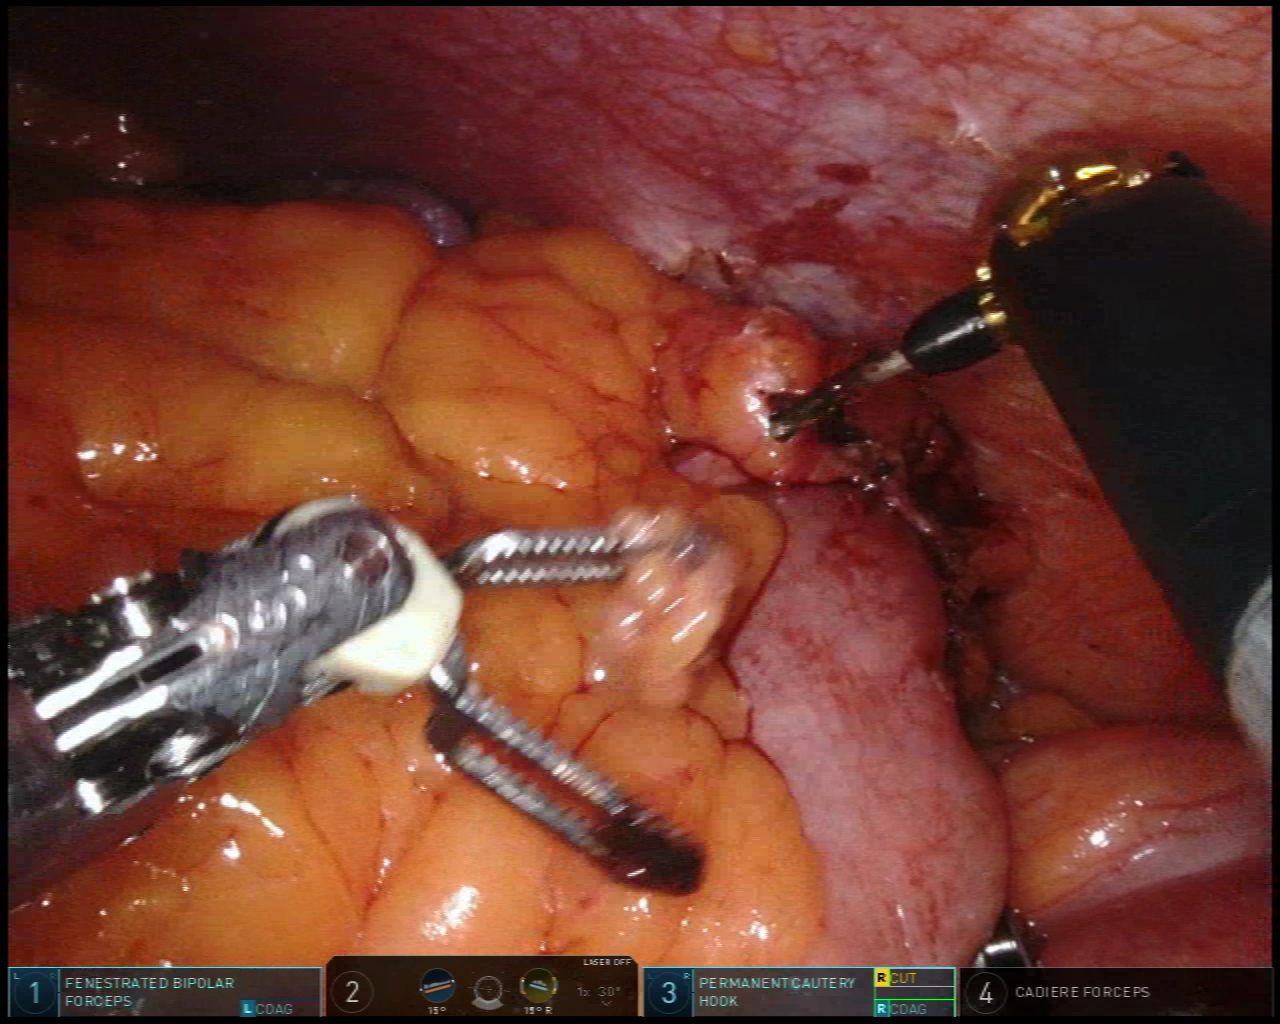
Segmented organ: spleen
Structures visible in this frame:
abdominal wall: yes
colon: yes
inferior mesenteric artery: no
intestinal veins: no
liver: no
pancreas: no
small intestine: no
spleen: yes
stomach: no
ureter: no
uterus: no
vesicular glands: no